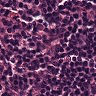
Metastatic tissue present: no